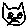
Label: cat